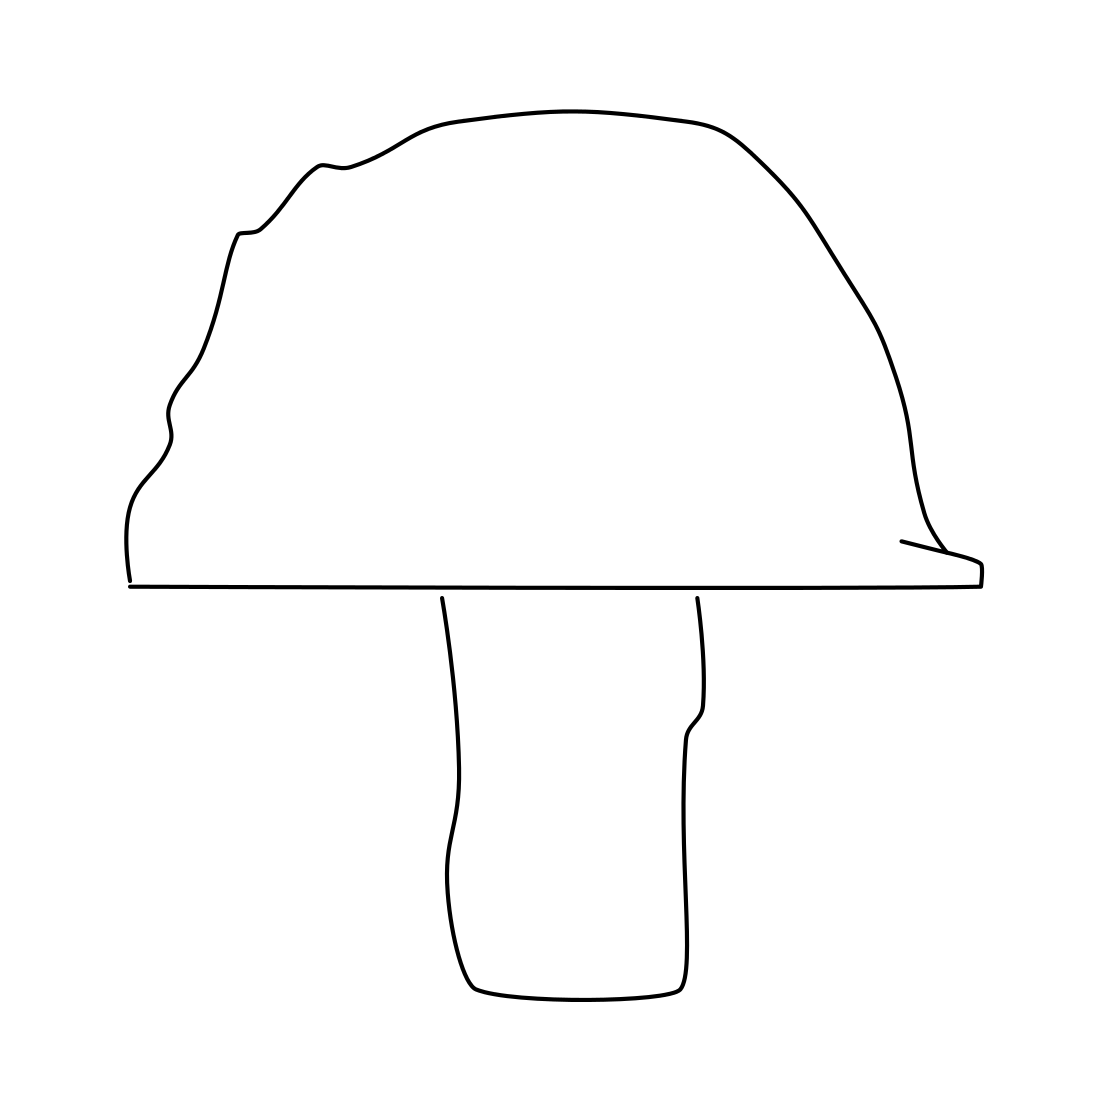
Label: mushroom